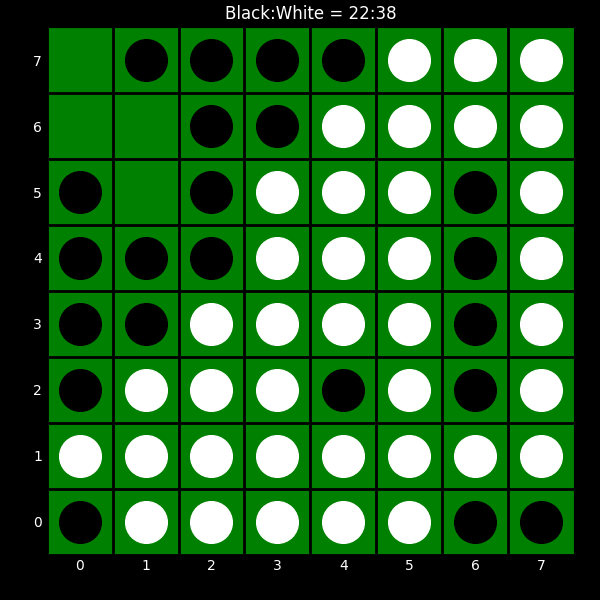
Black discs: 22
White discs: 38